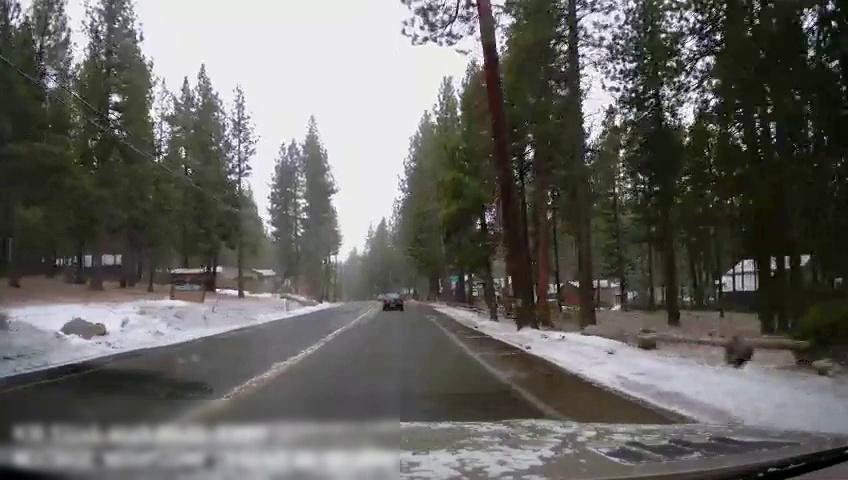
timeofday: Day
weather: Snowy
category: Drivable Space
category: Vehicles | SUV
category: Lanes | Current Lane
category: Lanes | Current Lane
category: Lanes | Alternate Lane